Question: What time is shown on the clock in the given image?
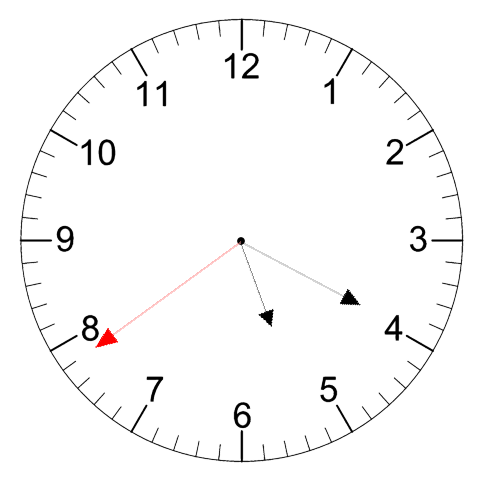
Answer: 05:19:39